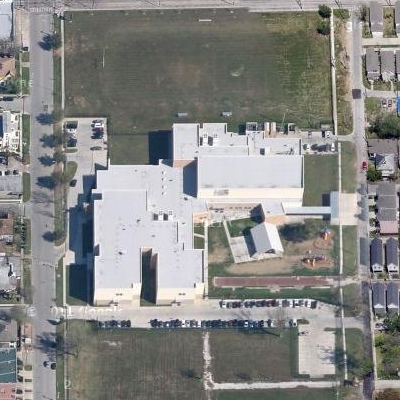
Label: Industry